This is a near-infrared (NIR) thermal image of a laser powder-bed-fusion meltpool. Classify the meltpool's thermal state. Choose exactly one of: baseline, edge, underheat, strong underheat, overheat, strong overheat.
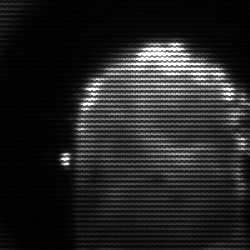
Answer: baseline